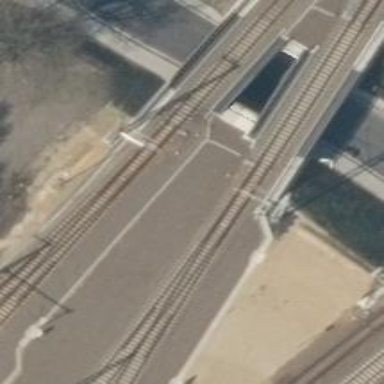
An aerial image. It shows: Bridge over electrified railway with contact lines.